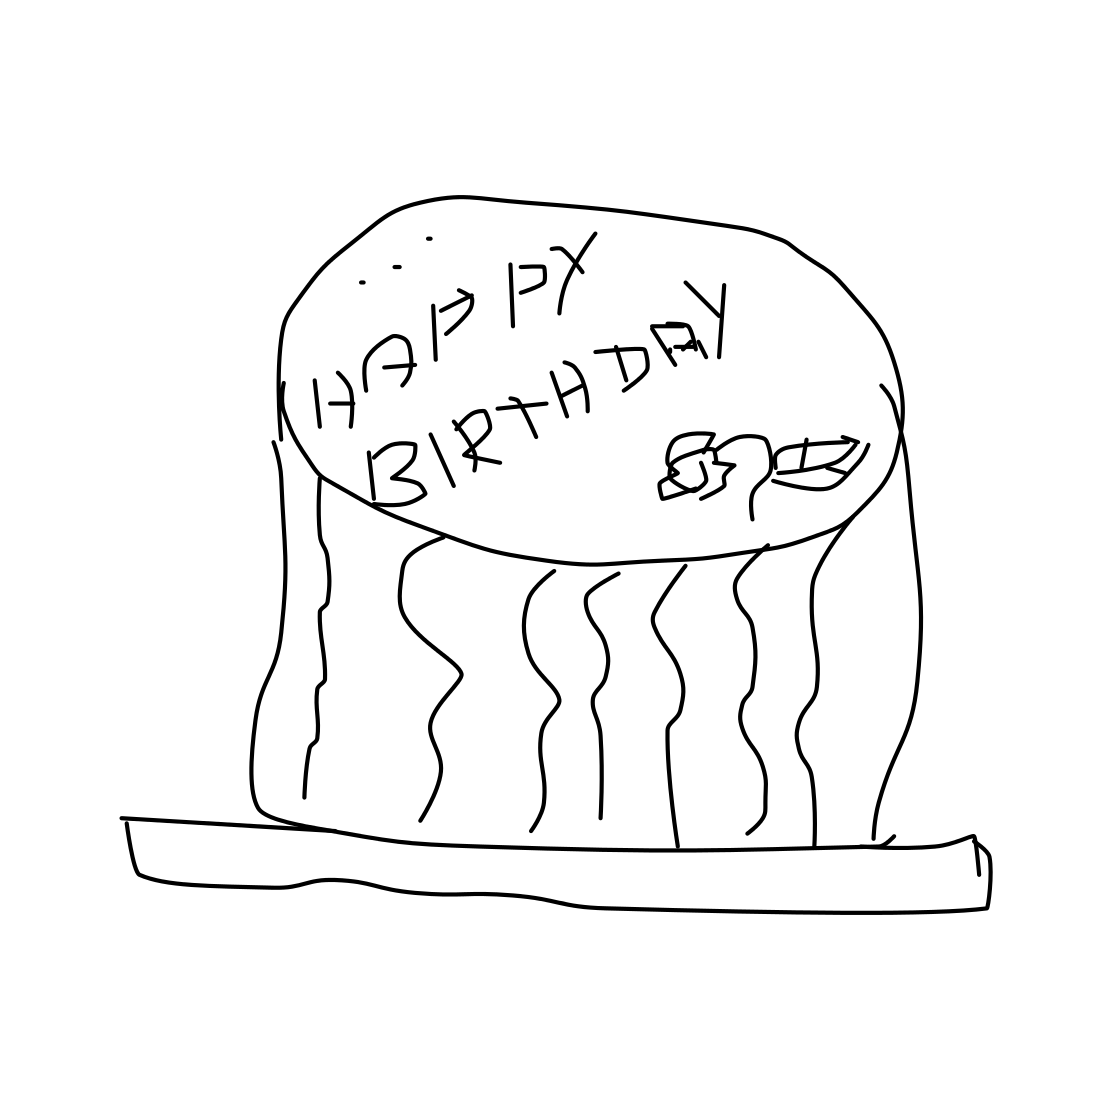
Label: cake